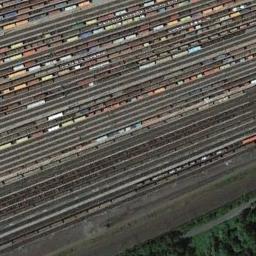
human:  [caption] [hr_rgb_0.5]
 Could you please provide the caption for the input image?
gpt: These railways have lots of trains of different colors on the tracks .

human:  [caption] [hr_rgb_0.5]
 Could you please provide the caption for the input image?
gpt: There are two parallel railway lines here .

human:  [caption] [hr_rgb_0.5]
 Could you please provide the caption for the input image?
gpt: Many trains are on the railway .

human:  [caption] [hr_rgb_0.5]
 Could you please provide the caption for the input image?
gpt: There are some trains on the railway .

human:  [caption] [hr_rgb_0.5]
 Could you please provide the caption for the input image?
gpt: There are many carriages on the railway .